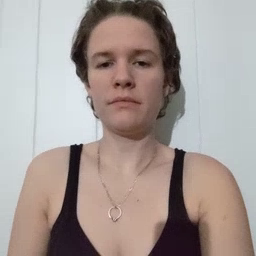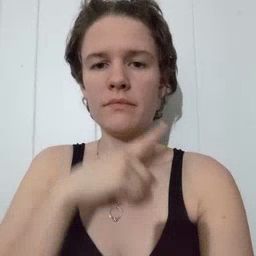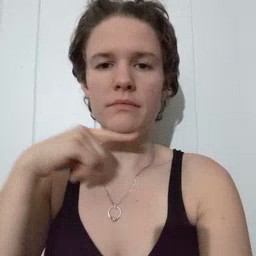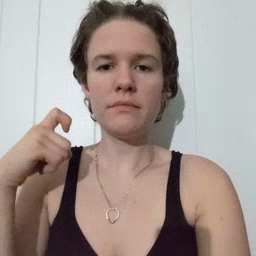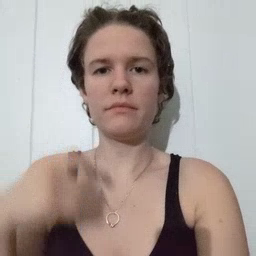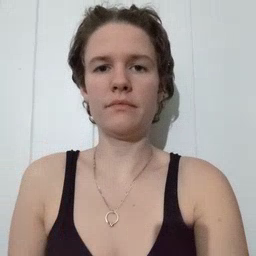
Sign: dry